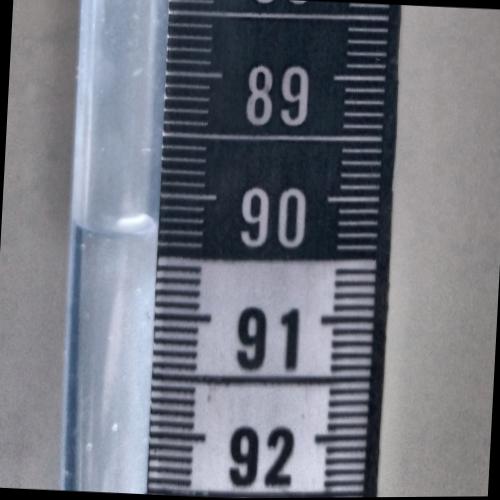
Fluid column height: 90.3 cm